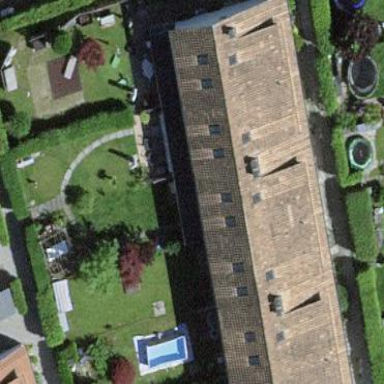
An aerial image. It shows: Terrace building.